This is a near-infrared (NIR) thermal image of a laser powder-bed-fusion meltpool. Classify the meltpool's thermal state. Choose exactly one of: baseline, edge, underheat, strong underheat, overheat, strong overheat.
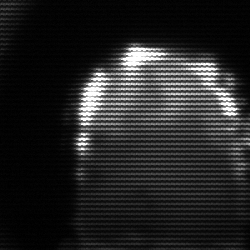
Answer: baseline